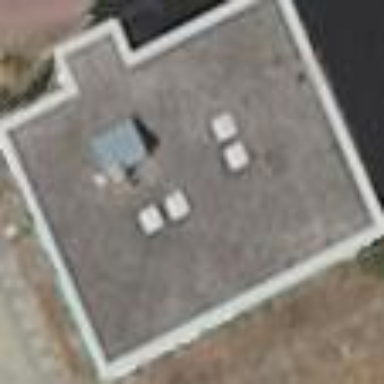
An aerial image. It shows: Commercial building.